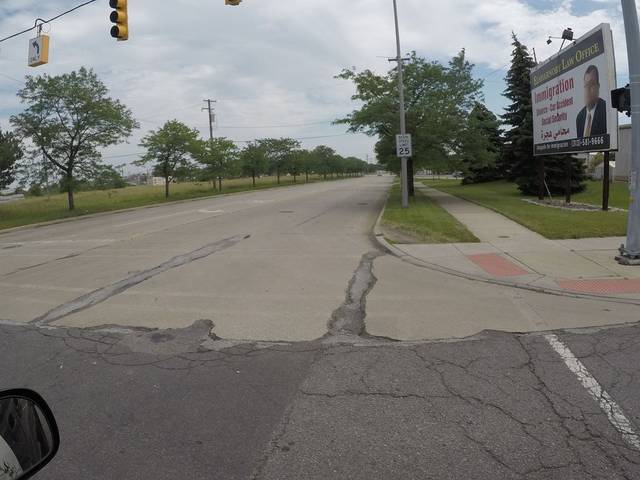
Region: United States
Coordinates: 42.367, -82.971